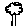
Label: tree